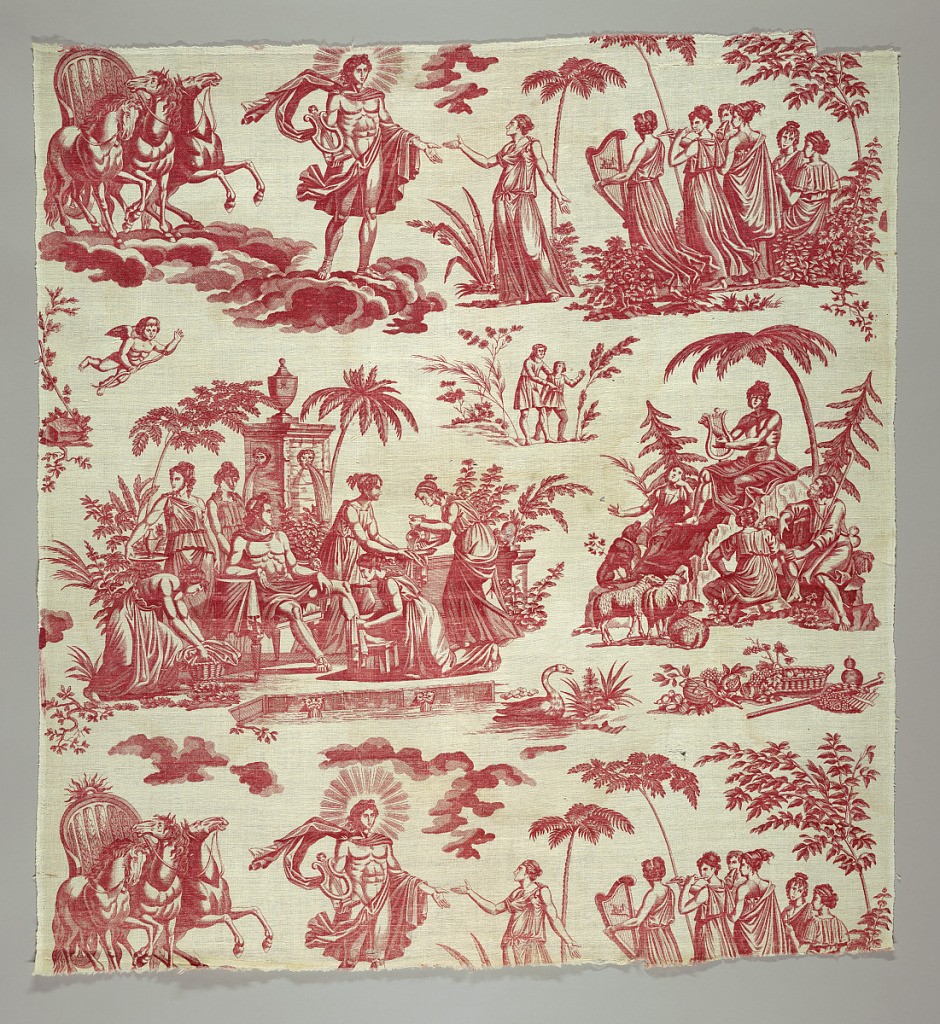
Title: Textile
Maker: Claude-Louis Desrais, French, 1746–1816
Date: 18th century
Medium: Material: cotton Technique: printed by engraved copper plate on plain weave; mordant for red
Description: Panel of cotton, plate-printed in red. Design shows Apollo, the Sun God, and the Muses. Below, Apollo playing the Lyre.

Apollo descending from the sun chariot is represented as the god of music holding a lyre and presiding over nymphs. Apollo at his bath recalls statues by Girardon and Reynaudin in the park at Versailles dating from th e1680's.